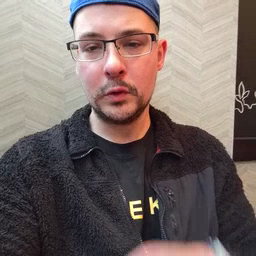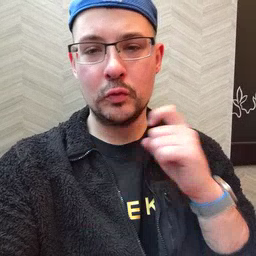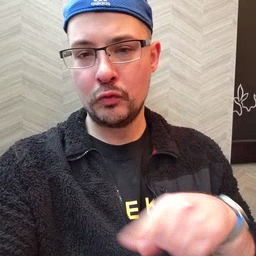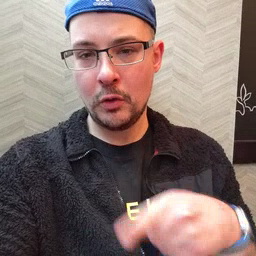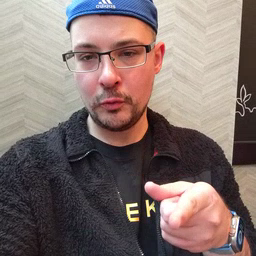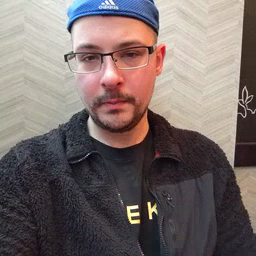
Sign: dryer